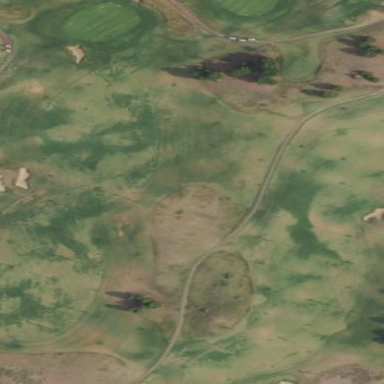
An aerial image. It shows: Area with grass used as rough in golf course.